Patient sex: M
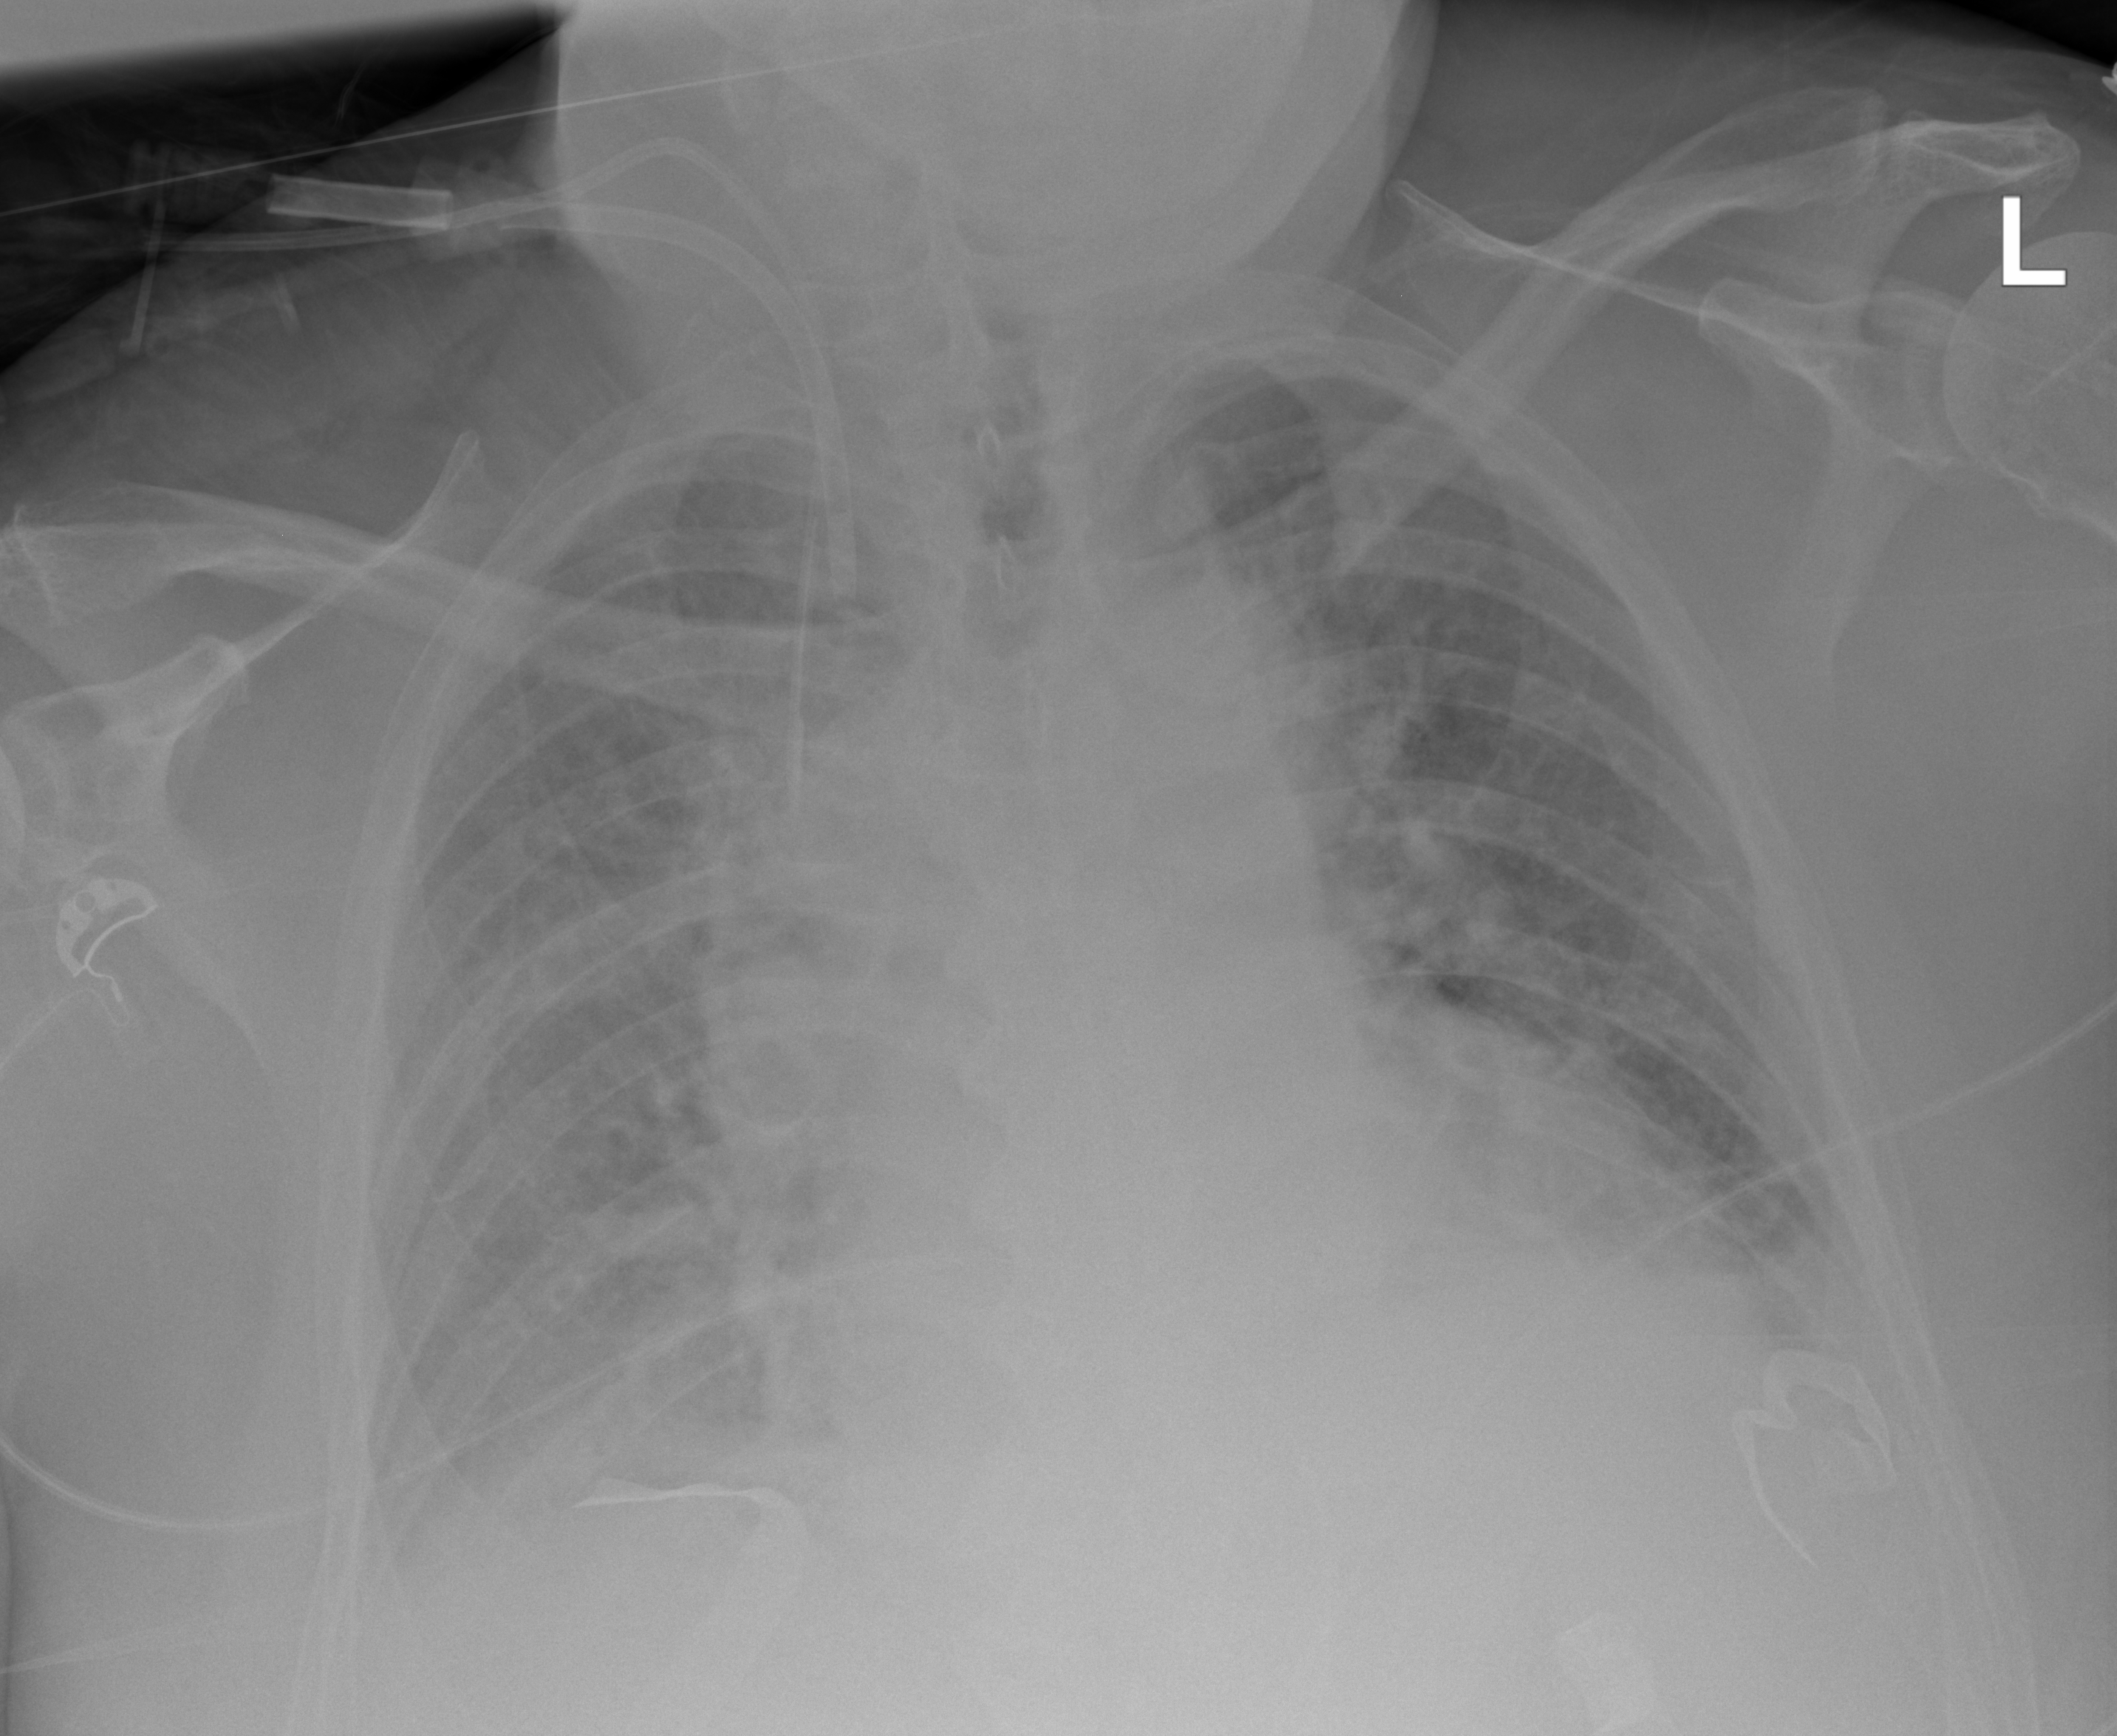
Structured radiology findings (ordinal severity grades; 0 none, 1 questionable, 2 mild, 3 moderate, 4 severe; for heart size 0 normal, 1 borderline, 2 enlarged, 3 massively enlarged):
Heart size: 2
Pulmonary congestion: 2
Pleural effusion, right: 3
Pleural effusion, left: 2
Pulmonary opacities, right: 0
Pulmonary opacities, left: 0
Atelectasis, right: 2
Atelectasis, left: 2